Question: I'm having quite a hard time with a textured background. I have a 60px by 60px bitmap texture that I want to set as the background for my layout in a repeated tile pattern. Here's the layout xml located in res/layout:
'''
<?xml version="1.0" encoding="utf-8"?>
<RelativeLayout
xmlns:android="http://schemas.android.com/apk/res/android"
android:layout_width="fill_parent"
android:layout_height="fill_parent"
android:background="@drawable/dark_texture_background" >
...
</RelativeLayout
'''
And here is the dark_texture_background, located in res/drawable:
'''
<?xml version="1.0" encoding="utf-8"?>
<bitmap xmlns:android="http://schemas.android.com/apk/res/android"
android:src="@drawable/dark_background_texture"
android:tileMode="repeat" />
'''
The dark_background_texture is the 60x60 pixel image.
So, the issue is that the texture image is being enlarged while also being tiled. I added a red line to the outside of the texture image to see exactly where the texture images were, and here's the result:

I also added the screen height, width and density according to getResources().getDisplayMetrics().
Since the screen width is 480 pixels, the texture image should be repeated 8 times across (480 / 60 = 8). Instead, there are only 5 ~1/4. The image is now ~90 pixels and tiled. WTF?
Why is my texture image being stretched when I explicitly tell it to repeat?
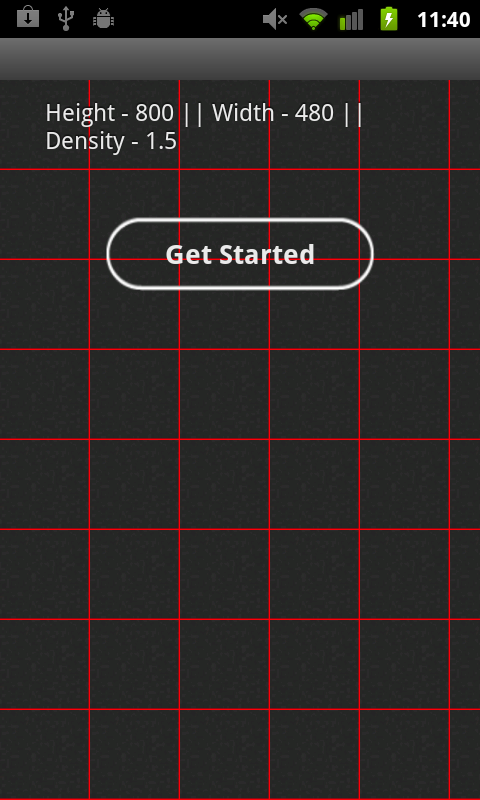
Answer: I'm not sure what Raghav's referring to with the bug, exactly, but if they've changed something in ICS+ then there was certainly wrong. That said, I'm fairly certain that bitmap images in 'drawable' are assumed to be 'mdpi', and scaled from there (maybe they changed that behavior?), which makes sense given that your 60px image became 90px (60 * 1.5 scaling factor).
You can avoid scaling altogether, keeping in mind that the physical size will differ on different densities (although for a tiled background it's probably not important), by placing your bitmaps into a 'drawable-nodpi' folder only. Android will use those drawables without scaling, regardless of density.